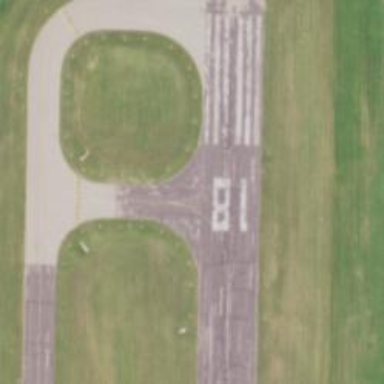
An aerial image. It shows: Image of taxiway at airport.